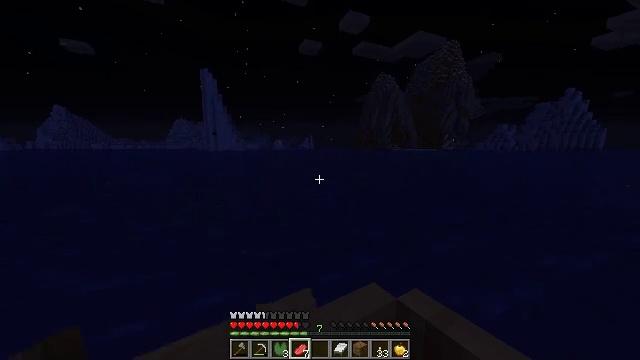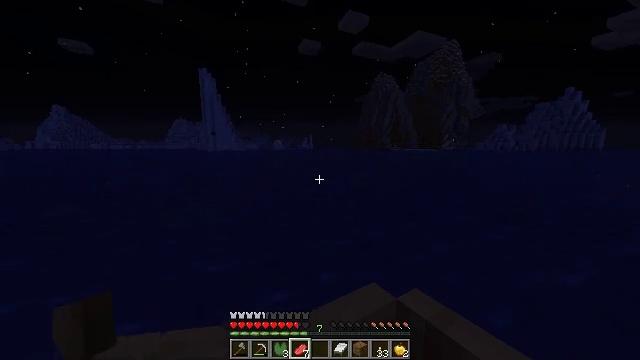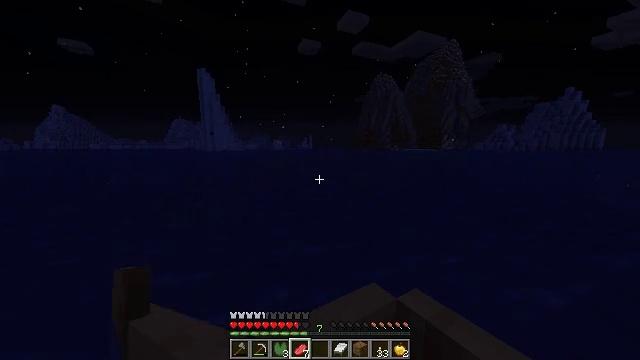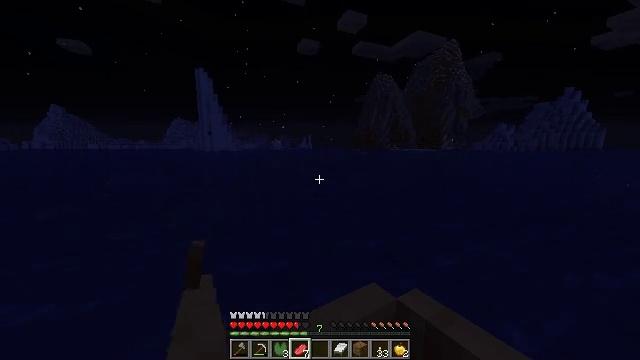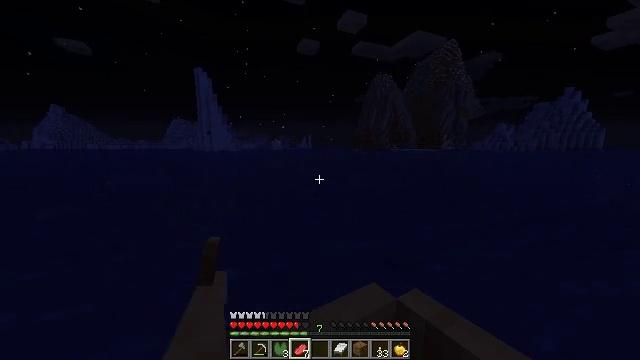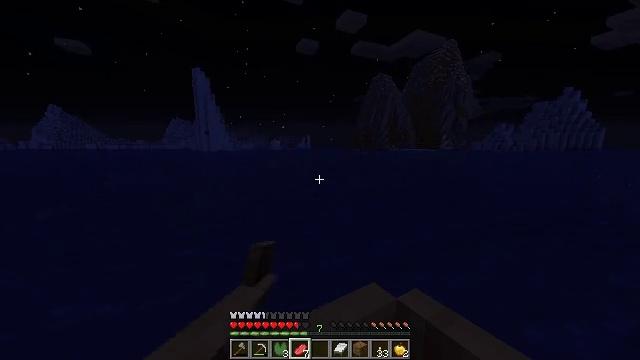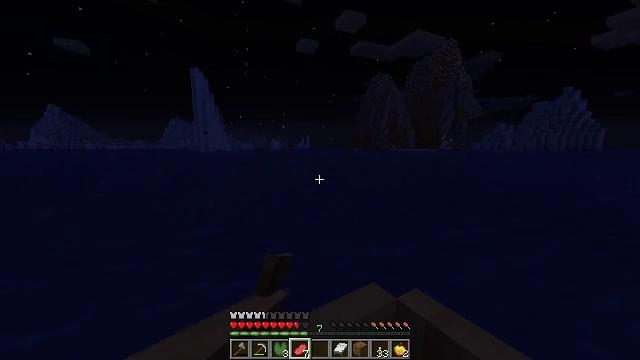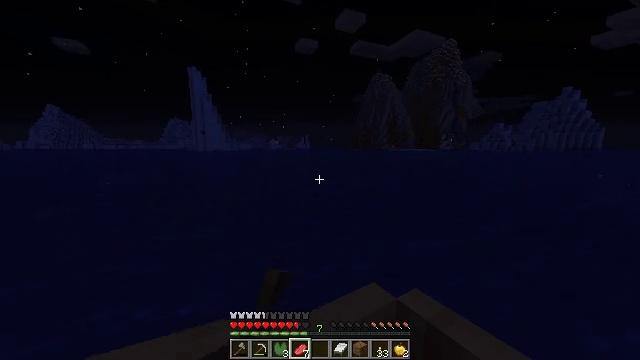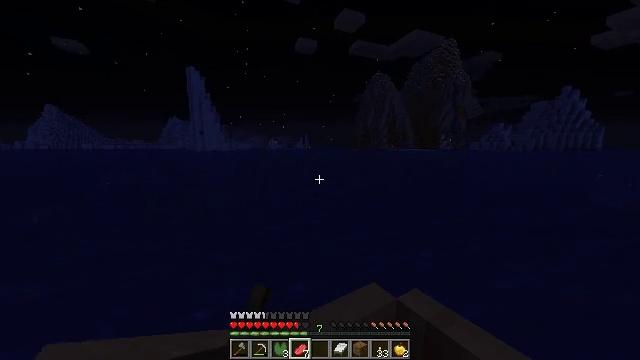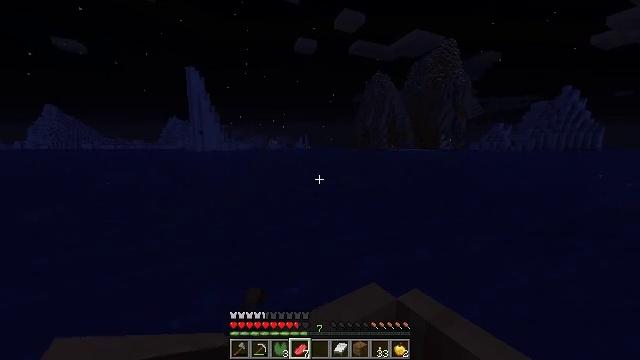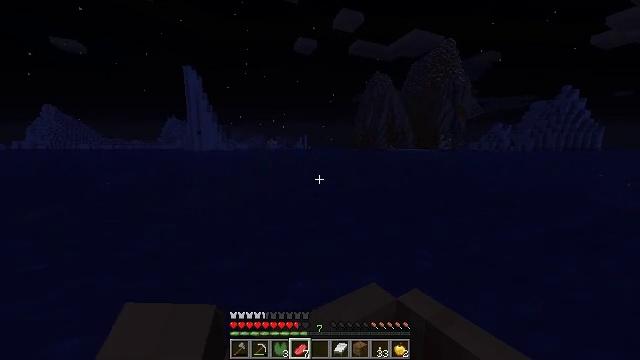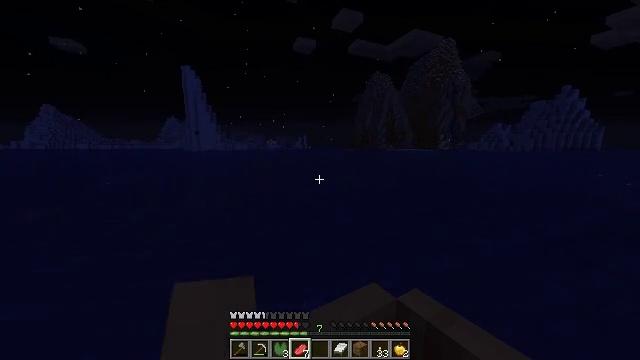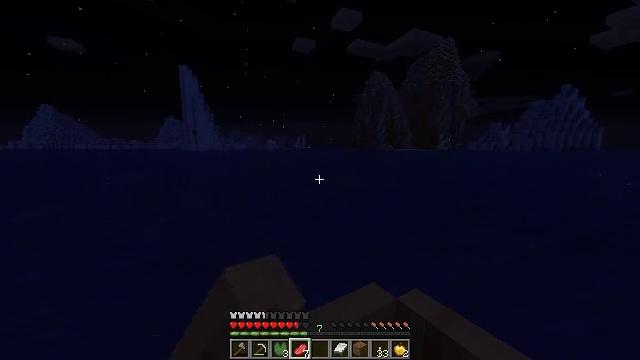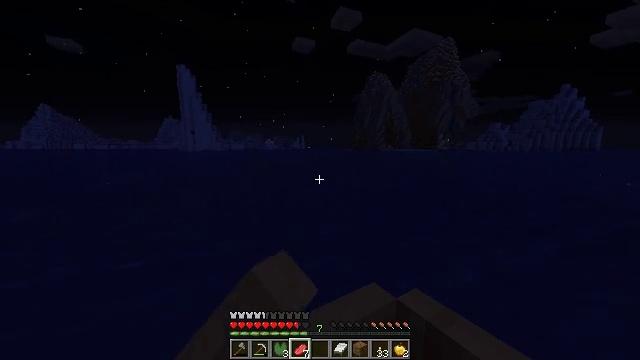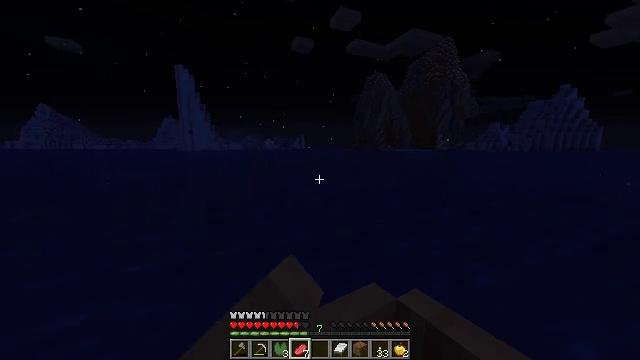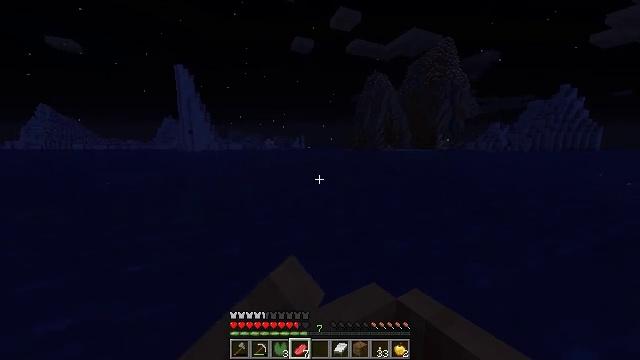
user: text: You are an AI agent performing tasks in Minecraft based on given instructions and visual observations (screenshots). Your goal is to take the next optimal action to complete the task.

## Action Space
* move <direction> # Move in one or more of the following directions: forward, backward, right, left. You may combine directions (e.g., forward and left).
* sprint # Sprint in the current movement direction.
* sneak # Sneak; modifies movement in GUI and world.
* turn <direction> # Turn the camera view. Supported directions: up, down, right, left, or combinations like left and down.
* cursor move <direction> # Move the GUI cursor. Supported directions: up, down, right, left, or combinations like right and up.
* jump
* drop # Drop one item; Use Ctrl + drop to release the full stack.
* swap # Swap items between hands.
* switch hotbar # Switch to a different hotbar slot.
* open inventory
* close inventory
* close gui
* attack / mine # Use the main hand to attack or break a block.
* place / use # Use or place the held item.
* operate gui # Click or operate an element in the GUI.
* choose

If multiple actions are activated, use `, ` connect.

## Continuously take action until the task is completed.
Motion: motion action
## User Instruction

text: Mine mossy stone bricks.
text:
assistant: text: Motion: move forward, sprint
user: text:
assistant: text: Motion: move forward, sprint
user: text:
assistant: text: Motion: move forward, sprint
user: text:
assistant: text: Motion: move forward, sprint
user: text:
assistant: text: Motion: move forward, sprint
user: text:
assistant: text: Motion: move forward, sprint
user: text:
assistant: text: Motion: move forward, sprint
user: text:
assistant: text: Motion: move forward, sprint
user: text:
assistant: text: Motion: move forward, sprint
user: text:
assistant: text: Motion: move forward, sprint
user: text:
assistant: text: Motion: move forward, sprint
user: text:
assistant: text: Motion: move forward, sprint
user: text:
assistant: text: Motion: move forward, sprint
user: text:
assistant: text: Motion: move forward, sprint
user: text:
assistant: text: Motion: move forward, sprint
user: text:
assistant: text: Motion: move forward, sprint
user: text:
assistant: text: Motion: move forward, sprint
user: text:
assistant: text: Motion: move forward, sprint
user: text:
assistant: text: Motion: move forward, sprint
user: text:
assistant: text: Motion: move forward, sprint
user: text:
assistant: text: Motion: move forward, sprint
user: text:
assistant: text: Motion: move forward, sprint
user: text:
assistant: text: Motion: move forward, sprint
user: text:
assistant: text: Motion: move forward, sprint
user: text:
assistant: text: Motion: move forward and move left, sprint
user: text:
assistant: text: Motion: move forward and move left, sprint
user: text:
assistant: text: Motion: move forward and move left, sprint
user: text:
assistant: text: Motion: move forward and move left, sprint
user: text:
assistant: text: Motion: move forward, sprint
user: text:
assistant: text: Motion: move forward, sprint